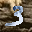
Label: 3